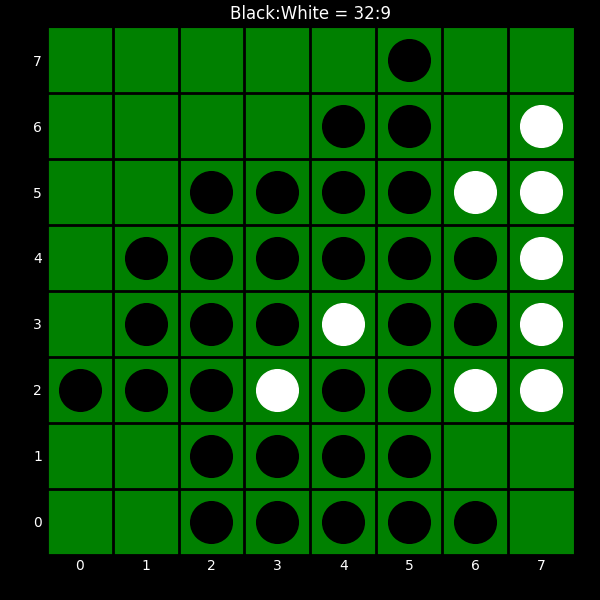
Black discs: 32
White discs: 9